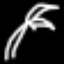
Label: palm tree